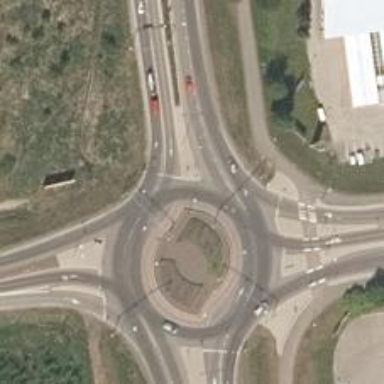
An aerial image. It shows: Secondary road around roundabout.